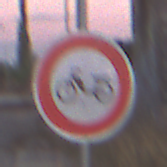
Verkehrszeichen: VerbotMofas
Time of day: SunriseSunset
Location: Outdoor (Suburban)
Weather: PartlyCloudy
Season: NotSpecified
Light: Natural